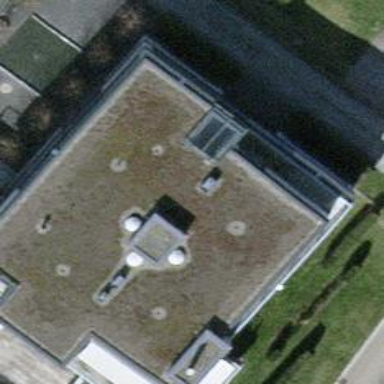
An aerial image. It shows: Terrace building.